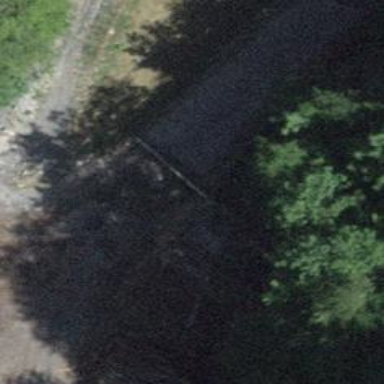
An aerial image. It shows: Culvert tunnel.